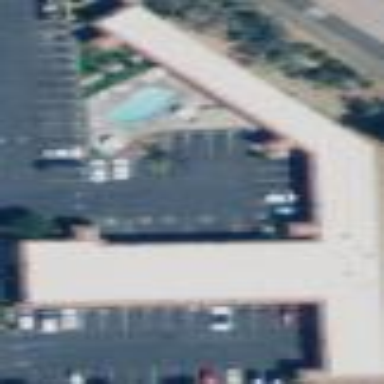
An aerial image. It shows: Motel building.